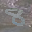
Label: 8